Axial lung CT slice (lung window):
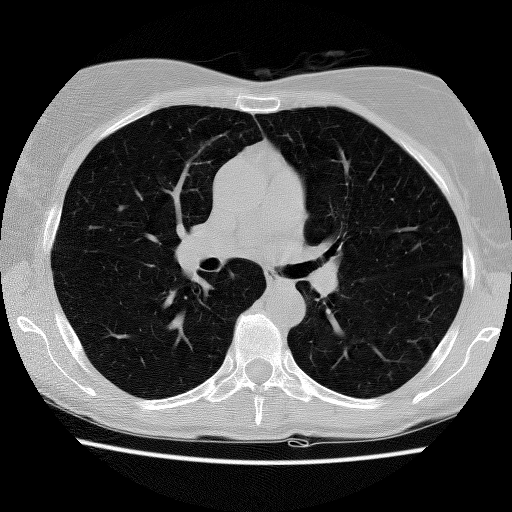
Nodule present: no